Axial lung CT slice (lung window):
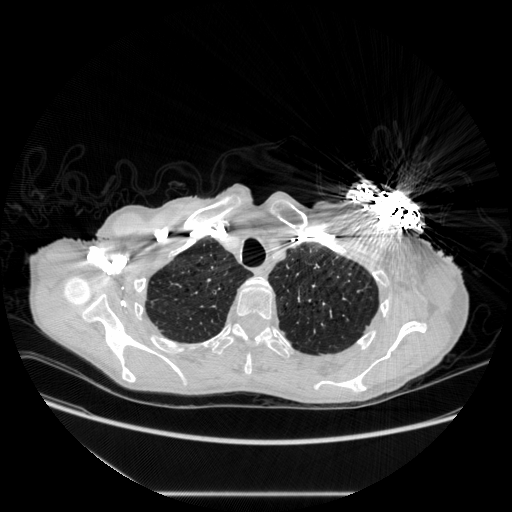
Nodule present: no